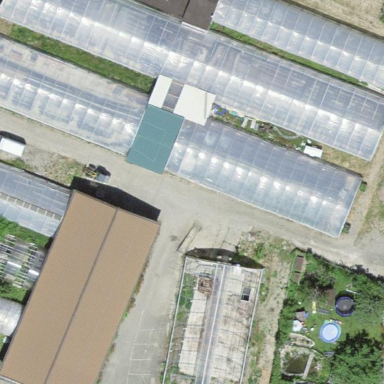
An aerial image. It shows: Greenhouse used for horticulture.